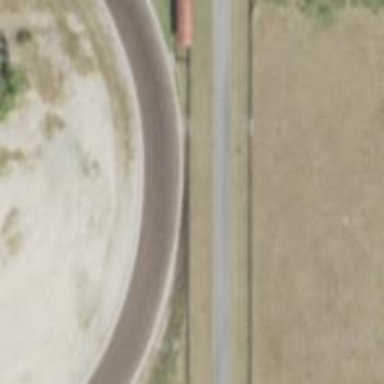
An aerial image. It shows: Horse racing track for leisure and sports.